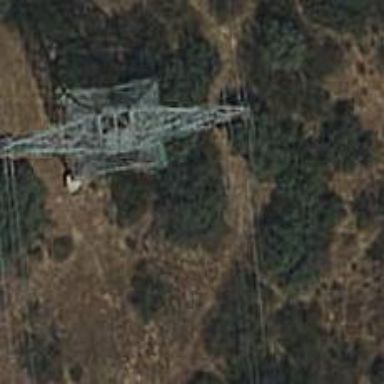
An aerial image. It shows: Towering power structure.